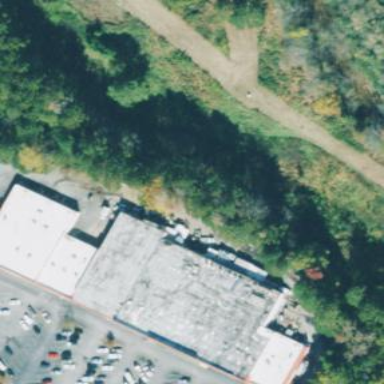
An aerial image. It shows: Retail building.